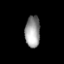
Tissue: lung
Cell type: Epithelial cells
Senescence score: 0.7167
Nuclear area (px): 463
Mean DAPI intensity: 152.819